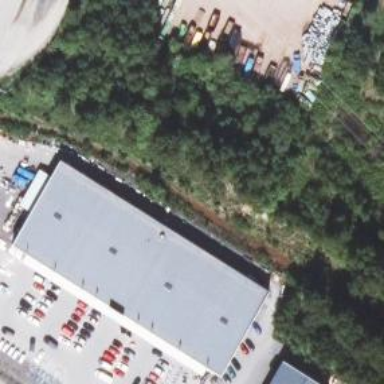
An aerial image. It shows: Hardware shop inside building.